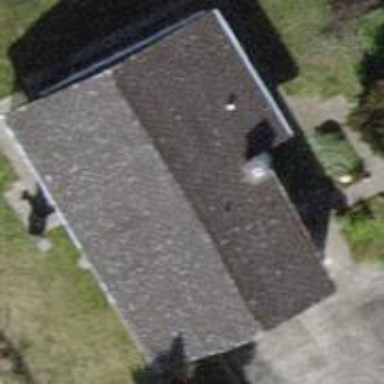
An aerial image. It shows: Detached building with gabled roof.